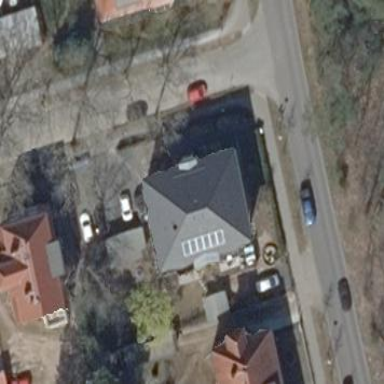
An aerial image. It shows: Hipped-roof building with apartments.